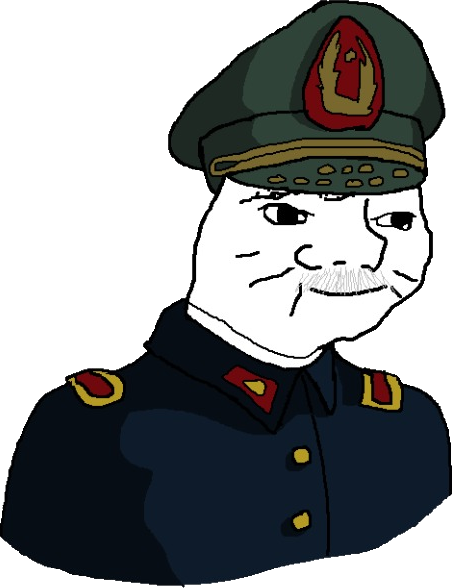
Label: 5_Boomer